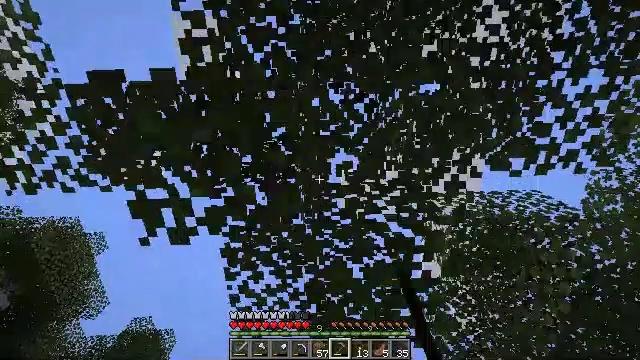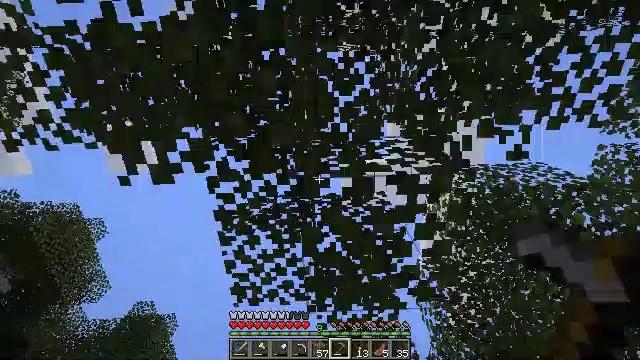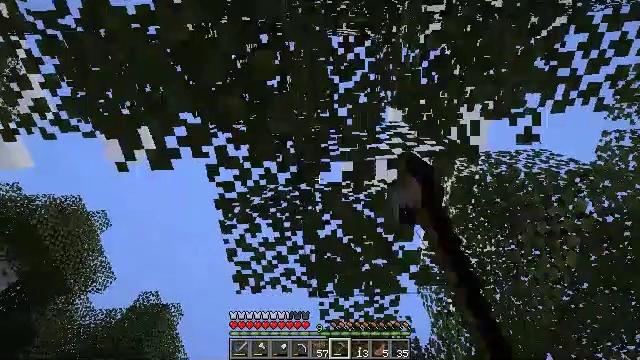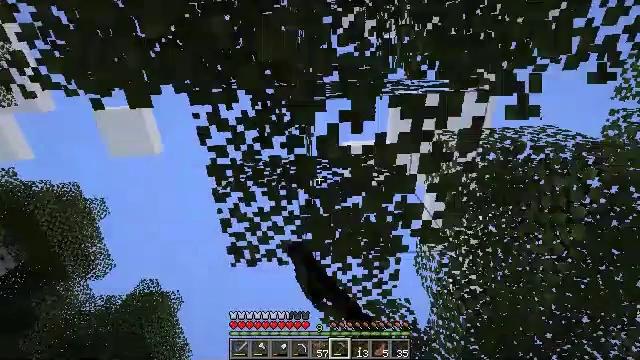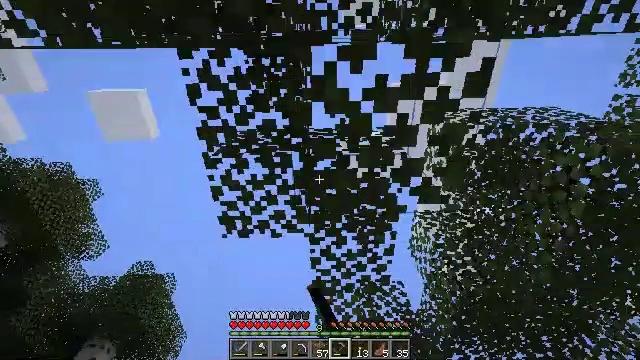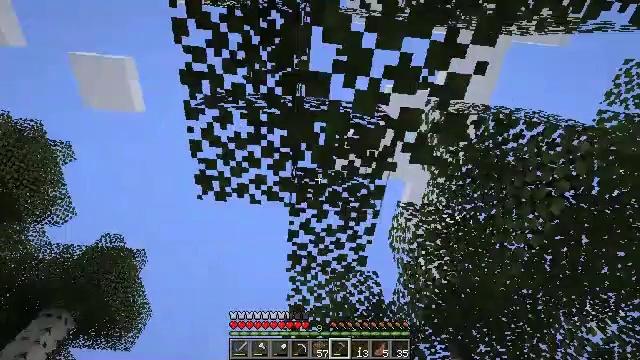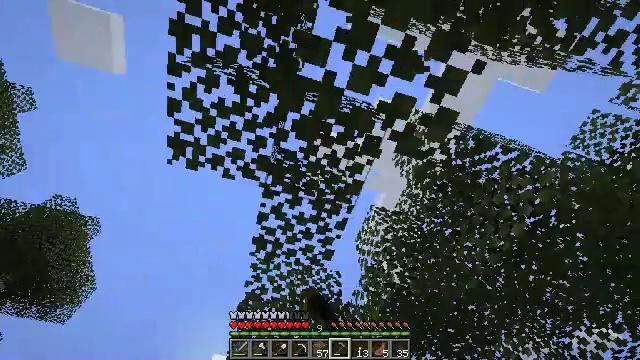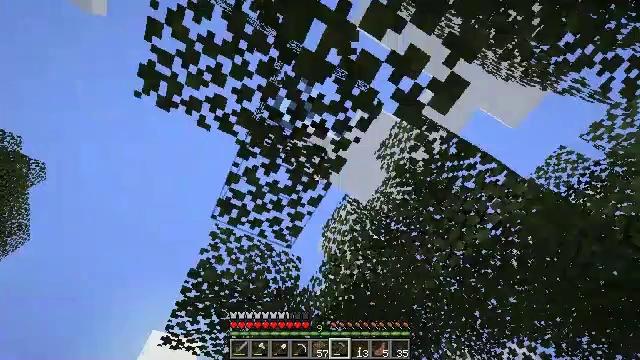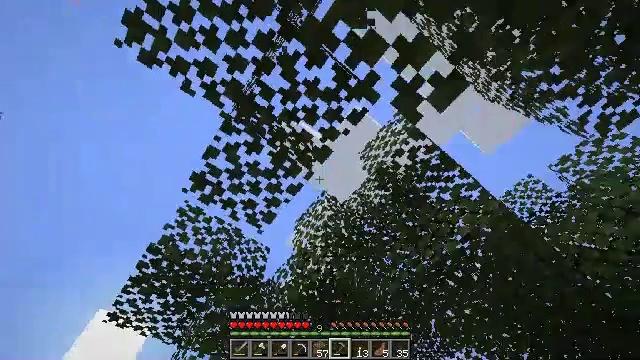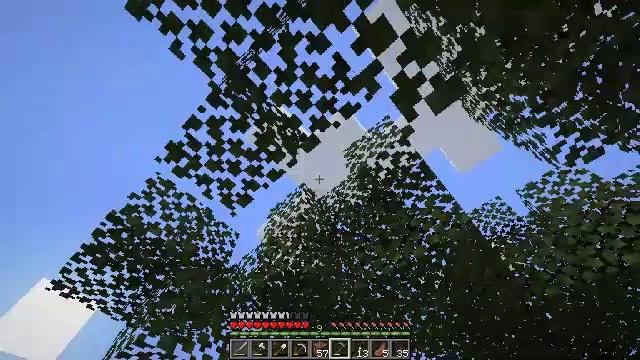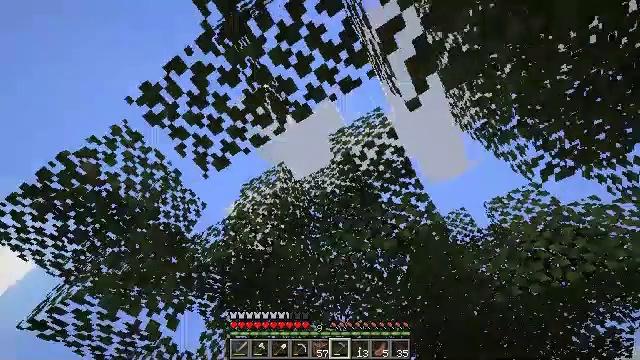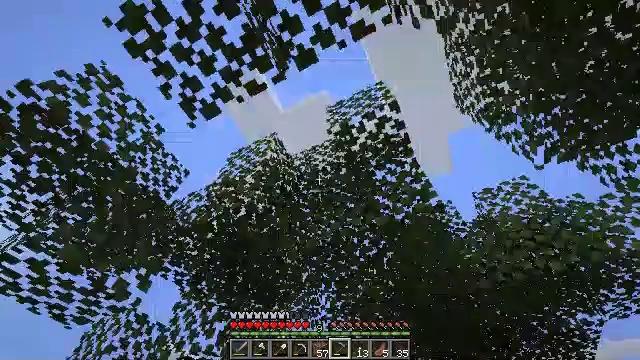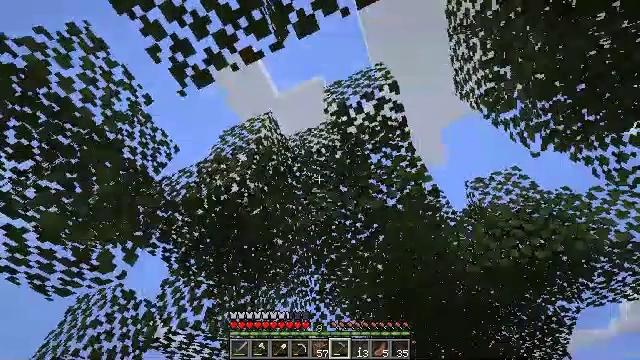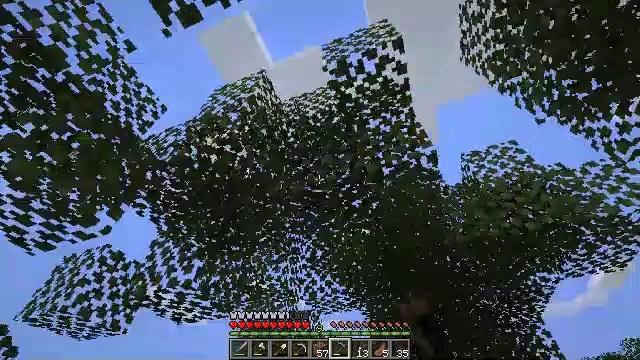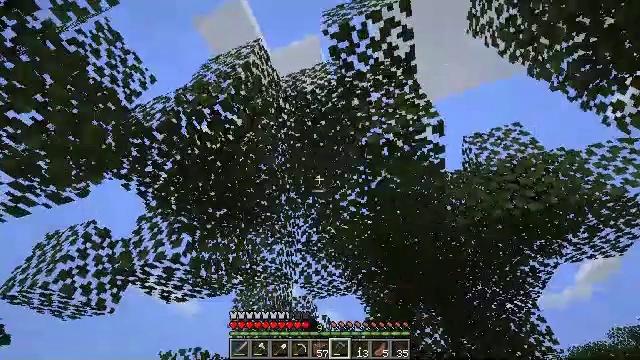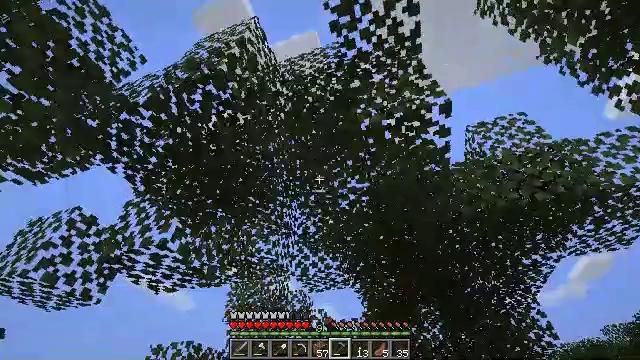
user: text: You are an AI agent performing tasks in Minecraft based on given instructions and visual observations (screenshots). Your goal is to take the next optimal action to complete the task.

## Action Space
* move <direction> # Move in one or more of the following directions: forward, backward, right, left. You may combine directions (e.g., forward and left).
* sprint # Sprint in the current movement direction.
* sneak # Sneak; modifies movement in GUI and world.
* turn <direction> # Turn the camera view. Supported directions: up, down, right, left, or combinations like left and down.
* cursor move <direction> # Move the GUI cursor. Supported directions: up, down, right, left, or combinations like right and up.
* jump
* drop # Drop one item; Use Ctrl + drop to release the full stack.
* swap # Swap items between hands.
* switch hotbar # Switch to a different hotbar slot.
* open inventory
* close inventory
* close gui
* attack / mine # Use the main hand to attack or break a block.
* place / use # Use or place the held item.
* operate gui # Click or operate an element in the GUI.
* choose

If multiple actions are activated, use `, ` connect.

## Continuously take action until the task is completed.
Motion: motion action
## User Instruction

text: Harvest birch leaves for decorations.
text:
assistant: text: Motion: move forward, turn down, attack / mine
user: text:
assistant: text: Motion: move forward, turn down, attack / mine
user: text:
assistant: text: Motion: move forward, turn down, attack / mine
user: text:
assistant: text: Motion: move forward, turn right and down, attack / mine
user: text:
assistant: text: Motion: move forward, turn right and down, attack / mine
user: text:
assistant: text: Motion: move forward, turn right, attack / mine
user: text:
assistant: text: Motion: move forward, turn right and down, attack / mine
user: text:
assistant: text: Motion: move forward, turn right, attack / mine
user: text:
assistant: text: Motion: move forward, turn right, attack / mine
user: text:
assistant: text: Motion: move forward, turn right and down, attack / mine
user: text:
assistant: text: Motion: move forward, turn right and down, attack / mine
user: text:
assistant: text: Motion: move forward, turn right and down, attack / mine
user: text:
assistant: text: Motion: move forward, turn right and down, attack / mine
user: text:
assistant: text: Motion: move forward, turn right and down, attack / mine
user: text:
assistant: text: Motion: move forward, attack / mine
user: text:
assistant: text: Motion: move forward, attack / mine
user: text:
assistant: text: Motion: move forward, turn right, attack / mine
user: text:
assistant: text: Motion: move forward, turn right, attack / mine
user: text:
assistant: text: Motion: move forward, turn right and down, attack / mine
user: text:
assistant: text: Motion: move forward, turn right, attack / mine
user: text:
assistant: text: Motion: move forward, turn right, attack / mine
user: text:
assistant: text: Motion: move forward, turn right, attack / mine
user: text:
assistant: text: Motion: move forward, attack / mine
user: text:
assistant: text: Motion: move forward, attack / mine
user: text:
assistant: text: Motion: move forward, attack / mine
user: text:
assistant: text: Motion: move forward, attack / mine
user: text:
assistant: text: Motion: move forward, attack / mine
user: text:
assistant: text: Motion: move forward, attack / mine
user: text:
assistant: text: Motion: move forward and move right, attack / mine
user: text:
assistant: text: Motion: move forward and move right, attack / mine